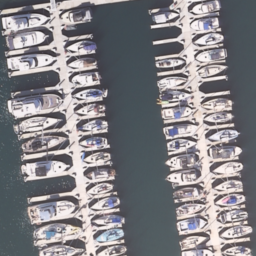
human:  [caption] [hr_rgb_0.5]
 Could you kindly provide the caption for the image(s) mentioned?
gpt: Many boats docked neatly at the harbor and the water is deep blue .

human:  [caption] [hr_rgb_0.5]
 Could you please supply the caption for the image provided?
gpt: Many boats docked neatly at the harbor and many positions are free .

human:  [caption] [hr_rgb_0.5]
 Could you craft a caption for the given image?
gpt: Lots of boats docked neatly at the harbor .

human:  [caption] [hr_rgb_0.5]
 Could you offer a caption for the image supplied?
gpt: Lots of boats docked at the harbor and the boats are closed to each other .

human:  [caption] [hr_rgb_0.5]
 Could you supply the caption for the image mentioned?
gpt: Lots of boats docked neatly at the harbor and many positions are free .